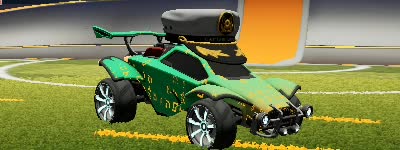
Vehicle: octane